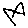
Label: star